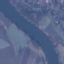
Label: River